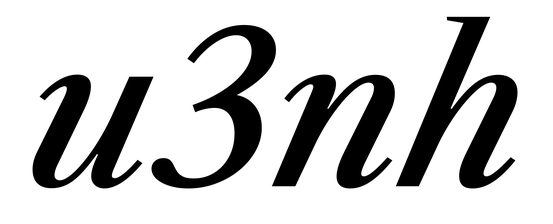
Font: LibreCaslonText-Italic_Medium_Italic